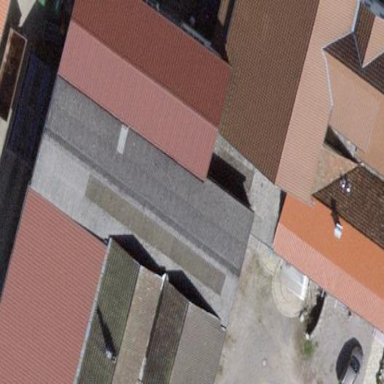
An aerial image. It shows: Industrial building.